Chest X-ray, AP view. Patient: 49 years old, sex F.
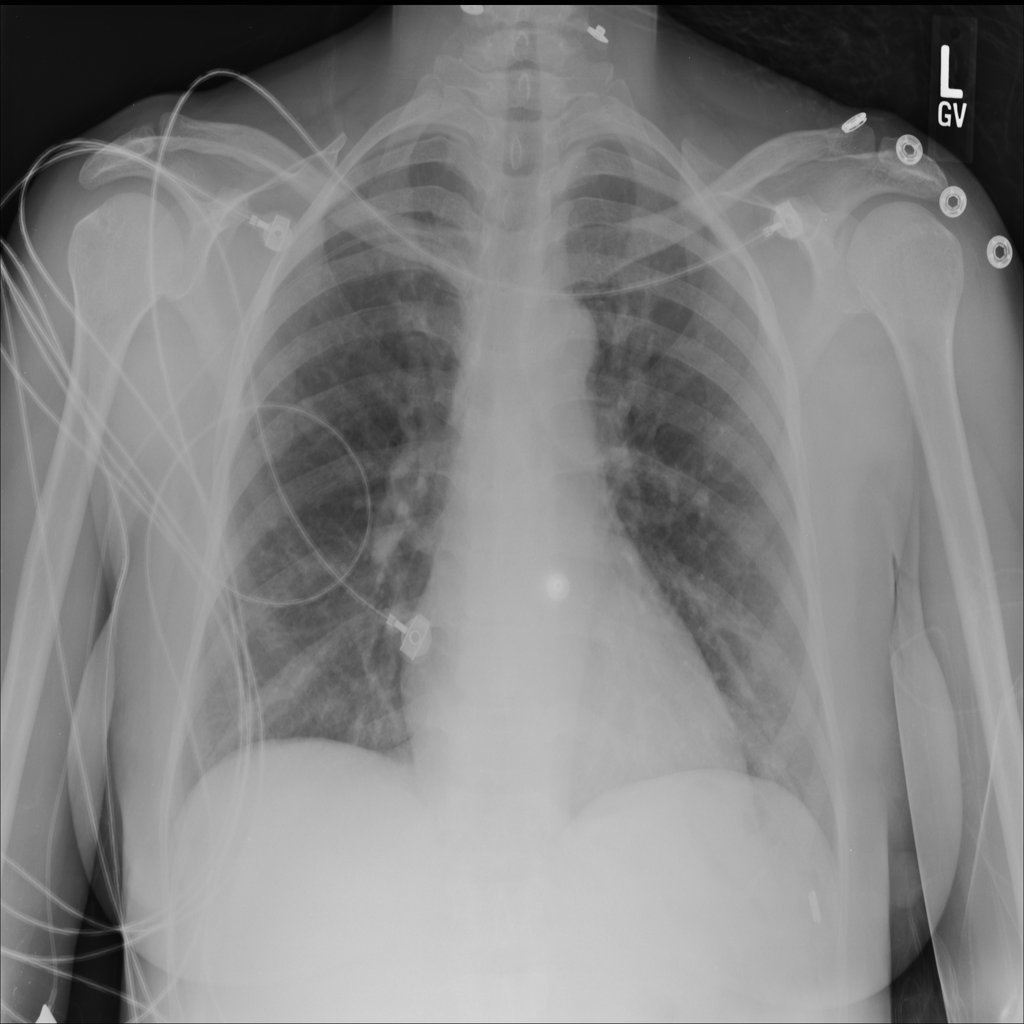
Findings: No Finding